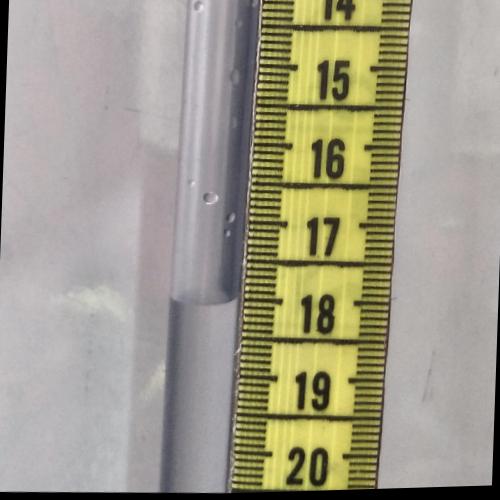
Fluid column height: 18.0 cm